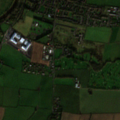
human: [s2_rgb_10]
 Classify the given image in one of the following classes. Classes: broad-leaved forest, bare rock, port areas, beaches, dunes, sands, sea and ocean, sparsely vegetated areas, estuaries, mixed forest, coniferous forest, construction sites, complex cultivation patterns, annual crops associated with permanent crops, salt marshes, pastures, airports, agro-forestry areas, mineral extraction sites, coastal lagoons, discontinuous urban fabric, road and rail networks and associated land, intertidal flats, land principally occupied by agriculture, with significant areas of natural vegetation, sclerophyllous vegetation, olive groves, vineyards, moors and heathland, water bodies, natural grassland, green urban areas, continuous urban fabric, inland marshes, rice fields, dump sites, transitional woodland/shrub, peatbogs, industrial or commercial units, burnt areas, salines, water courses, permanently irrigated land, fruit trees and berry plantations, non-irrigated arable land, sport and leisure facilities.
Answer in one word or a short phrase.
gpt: discontinuous urban fabric, non-irrigated arable land, pastures